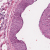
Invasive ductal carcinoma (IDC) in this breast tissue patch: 0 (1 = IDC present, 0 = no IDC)